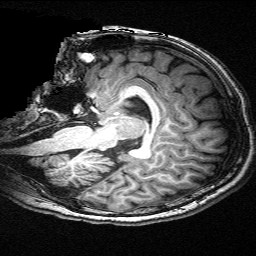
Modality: T1w
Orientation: sagittal
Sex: male
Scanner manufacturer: siemens
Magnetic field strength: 3 T
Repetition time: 2.3 s
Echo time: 0.00336 s